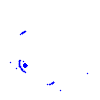
Particle: pion